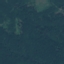
Label: Forest